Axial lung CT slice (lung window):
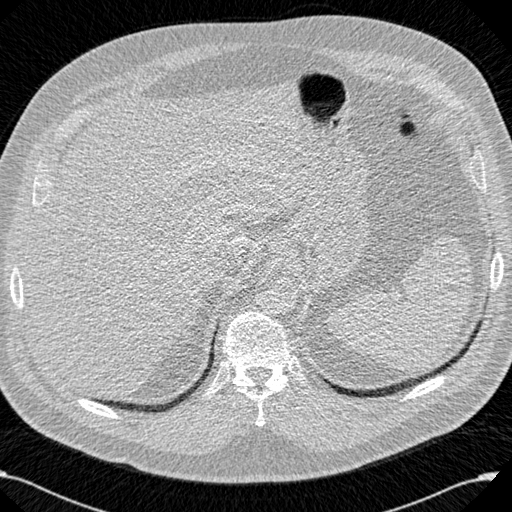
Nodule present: no